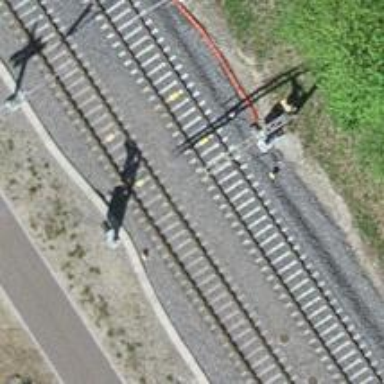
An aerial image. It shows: Railway signal.